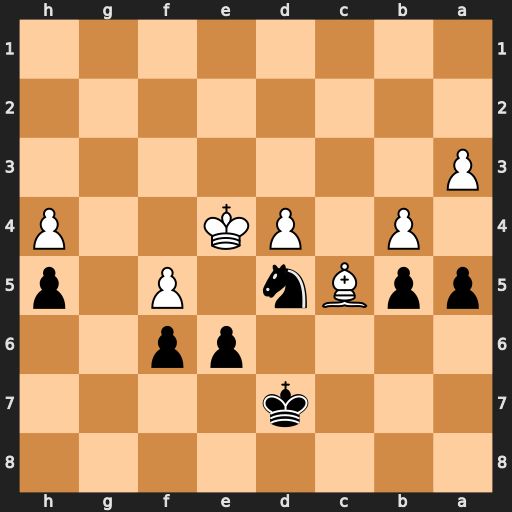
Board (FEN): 8/3k4/4pp2/ppBn1P1p/1P1PK2P/P7/8/8
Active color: b
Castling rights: -
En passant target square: -
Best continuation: a4 fxe6+ Kxe6